Question: I have an AJAX function to check for new messages and then prepend the new messages to the '#message'. But, my problem is that this function triggers every 20 seconds, but whenever you click the Refresh button that instantly triggers the function, it messes up. Here is my functions for the AJAX:
'''
function ajaxMail() {
var message_id = $('.line:first').attr('id');
jQuery.ajax({ //new mail
type: 'get',
dataType: 'text',
url: "/employee/message/check_mail.php",
data: {
latest_id: message_id,
t: Math.random()
},
success: function(data, textStatus) {
$('#messages_inner').prepend(data);
}
});
}
function updateTitles() {
//if(titleChange !== false) {
$.get('update.php?type=title', function(data) {
document.title = data;
});
//}
$.get('update.php?type=header', function(data) {
$('#heading').html(data);
});
$.get('update.php?type=total', function(data) {
$('#total').html('Total messages: ' + data);
});
setTimeout("updateTitles();ajaxMail();", 20000);
}
updateTitles();
'''
And for the Refresh button this is what I use:
'''
$(document).ready(function() {
$('#refresh').click(function() {
ajaxMail();
updateTitles();
});
});
'''
Sometimes, the same exact message gets prepended to the message div because of the button or something. (but when I refresh of course there aren't 2 of the same message anymore) This is one time when the same message was prepended multiple times:

First, I pressed the Refresh button and it prepended the new message. But then about 5 seconds later the funciton triggered again and for some reason prepended the same message again. Also as you can see the Inbox count says 2 because really there is only 2 ("Test" and "Test12345"), but for some reason the "Test12345" got prepended 2 times.
Does anyone know why it is doing this? I can also provide the code for 'check_mail.php' if you need to see it.
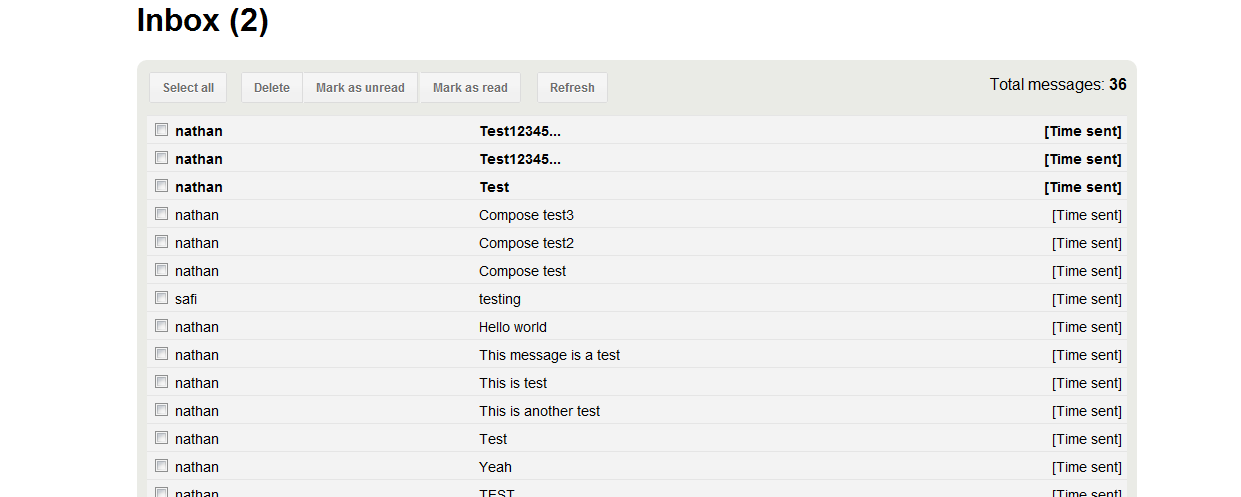
Answer: I'd recommend trying 'cache:false' too, I've had browsers caching an ajax request even through I was sending a random string along.
Also, consider clearing the timeout before you set it again, as each time the refresh button is pressed it starts another timeout.